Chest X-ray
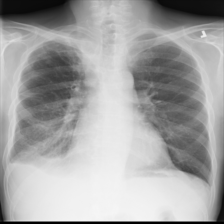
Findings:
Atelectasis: negative
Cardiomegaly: negative
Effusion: negative
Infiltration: negative
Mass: negative
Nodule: negative
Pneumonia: negative
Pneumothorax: negative
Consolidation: negative
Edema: negative
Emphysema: negative
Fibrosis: negative
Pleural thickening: negative
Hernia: negative